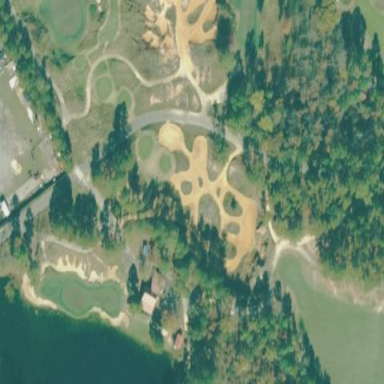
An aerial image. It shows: Golf bunker.